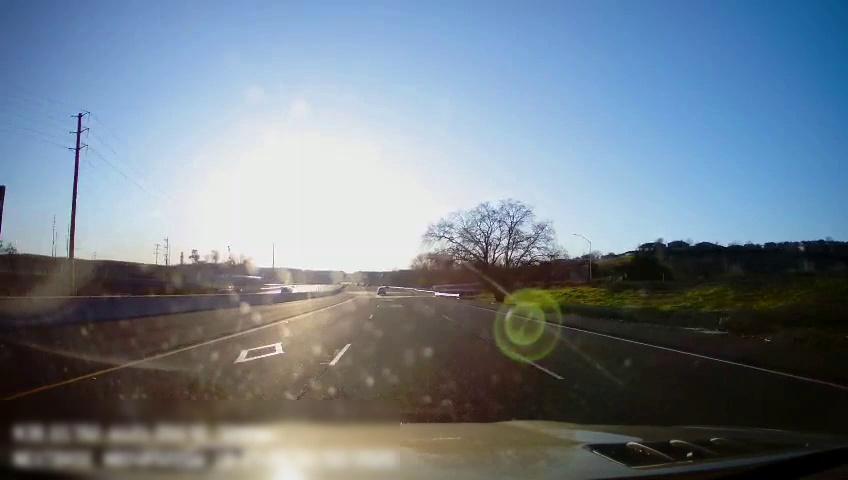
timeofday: Day
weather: Sunny
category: Drivable Space
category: Drivable Space
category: Vehicles | Other LV
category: Vehicles | SUV
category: Lanes | Alternate Lane
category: Lanes | Current Lane
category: Lanes | Current Lane
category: Lanes | Alternate Lane